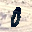
Label: 0